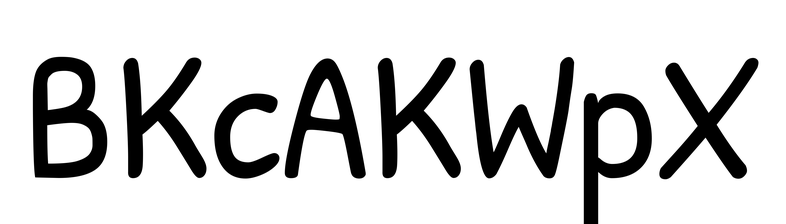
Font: PatrickHand-Regular